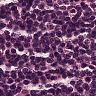
Metastatic tissue present: no